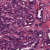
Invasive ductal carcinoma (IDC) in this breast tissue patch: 1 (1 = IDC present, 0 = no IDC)